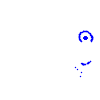
Particle: kaon